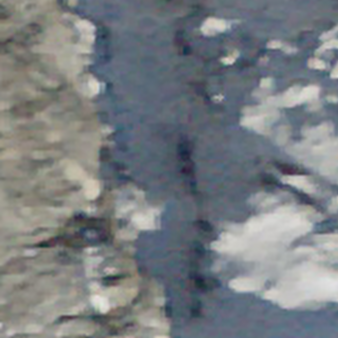
Label: other